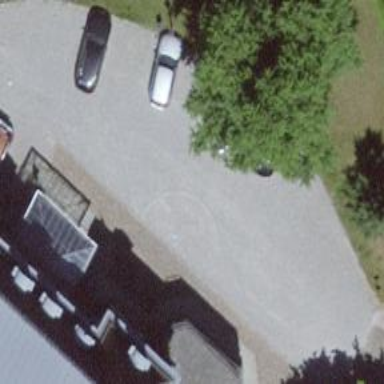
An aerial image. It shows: Parking area with surface.